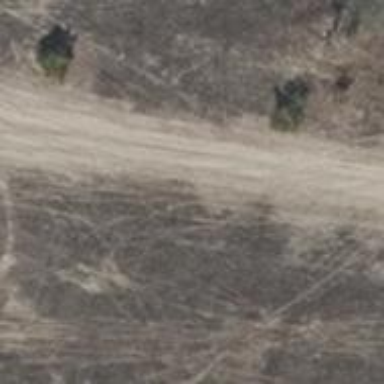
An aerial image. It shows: Sandy track with grade5 tracktype.